Question: I am trying to do a <URL> with seaborn and locate the median. The code looks something like this:
'''
import seaborn as sns
import numpy as np
import matplotlib.pyplot as plt
sns.set_palette("hls", 1)
data = np.random.randn(30)
sns.kdeplot(data, shade=True)
# x_median, y_median = magic_function()
# plt.vlines(x_median, 0, y_median)
plt.show()
'''
As you can see I need a 'magic_function()' to fetch the median x and y values from the 'kdeplot'. Then I would like to plot them with e.g. 'vlines'. However, I can't figure out how to do that. The result should look something like this (obviously the black median bar is wrong here):

I guess my question is not strictly related to seaborn and also applies to other kinds of matplotlib plots. Any ideas are greatly appreciated.
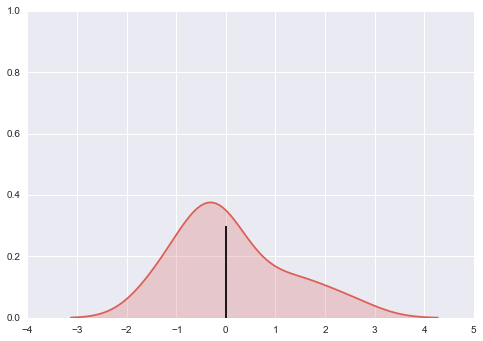
Answer: You need to:
1. Extract the data of the kde line
2. Integrate it to calculate the cumulative distribution function (CDF)
3. Find the value that makes CDF equal 1/2, that is the median
'''
import numpy as np
import scipy
import seaborn as sns
import matplotlib.pyplot as plt
sns.set_palette("hls", 1)
data = np.random.randn(30)
p=sns.kdeplot(data, shade=True)
x,y = p.get_lines()[0].get_data()
#care with the order, it is first y
#initial fills a 0 so the result has same length than x
cdf = scipy.integrate.cumtrapz(y, x, initial=0)
nearest_05 = np.abs(cdf-0.5).argmin()
x_median = x[nearest_05]
y_median = y[nearest_05]
plt.vlines(x_median, 0, y_median)
plt.show()
'''